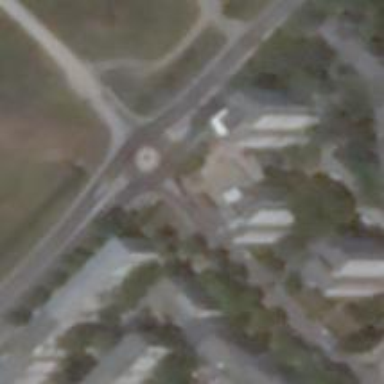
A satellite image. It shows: Marked crossing on the road.